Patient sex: M
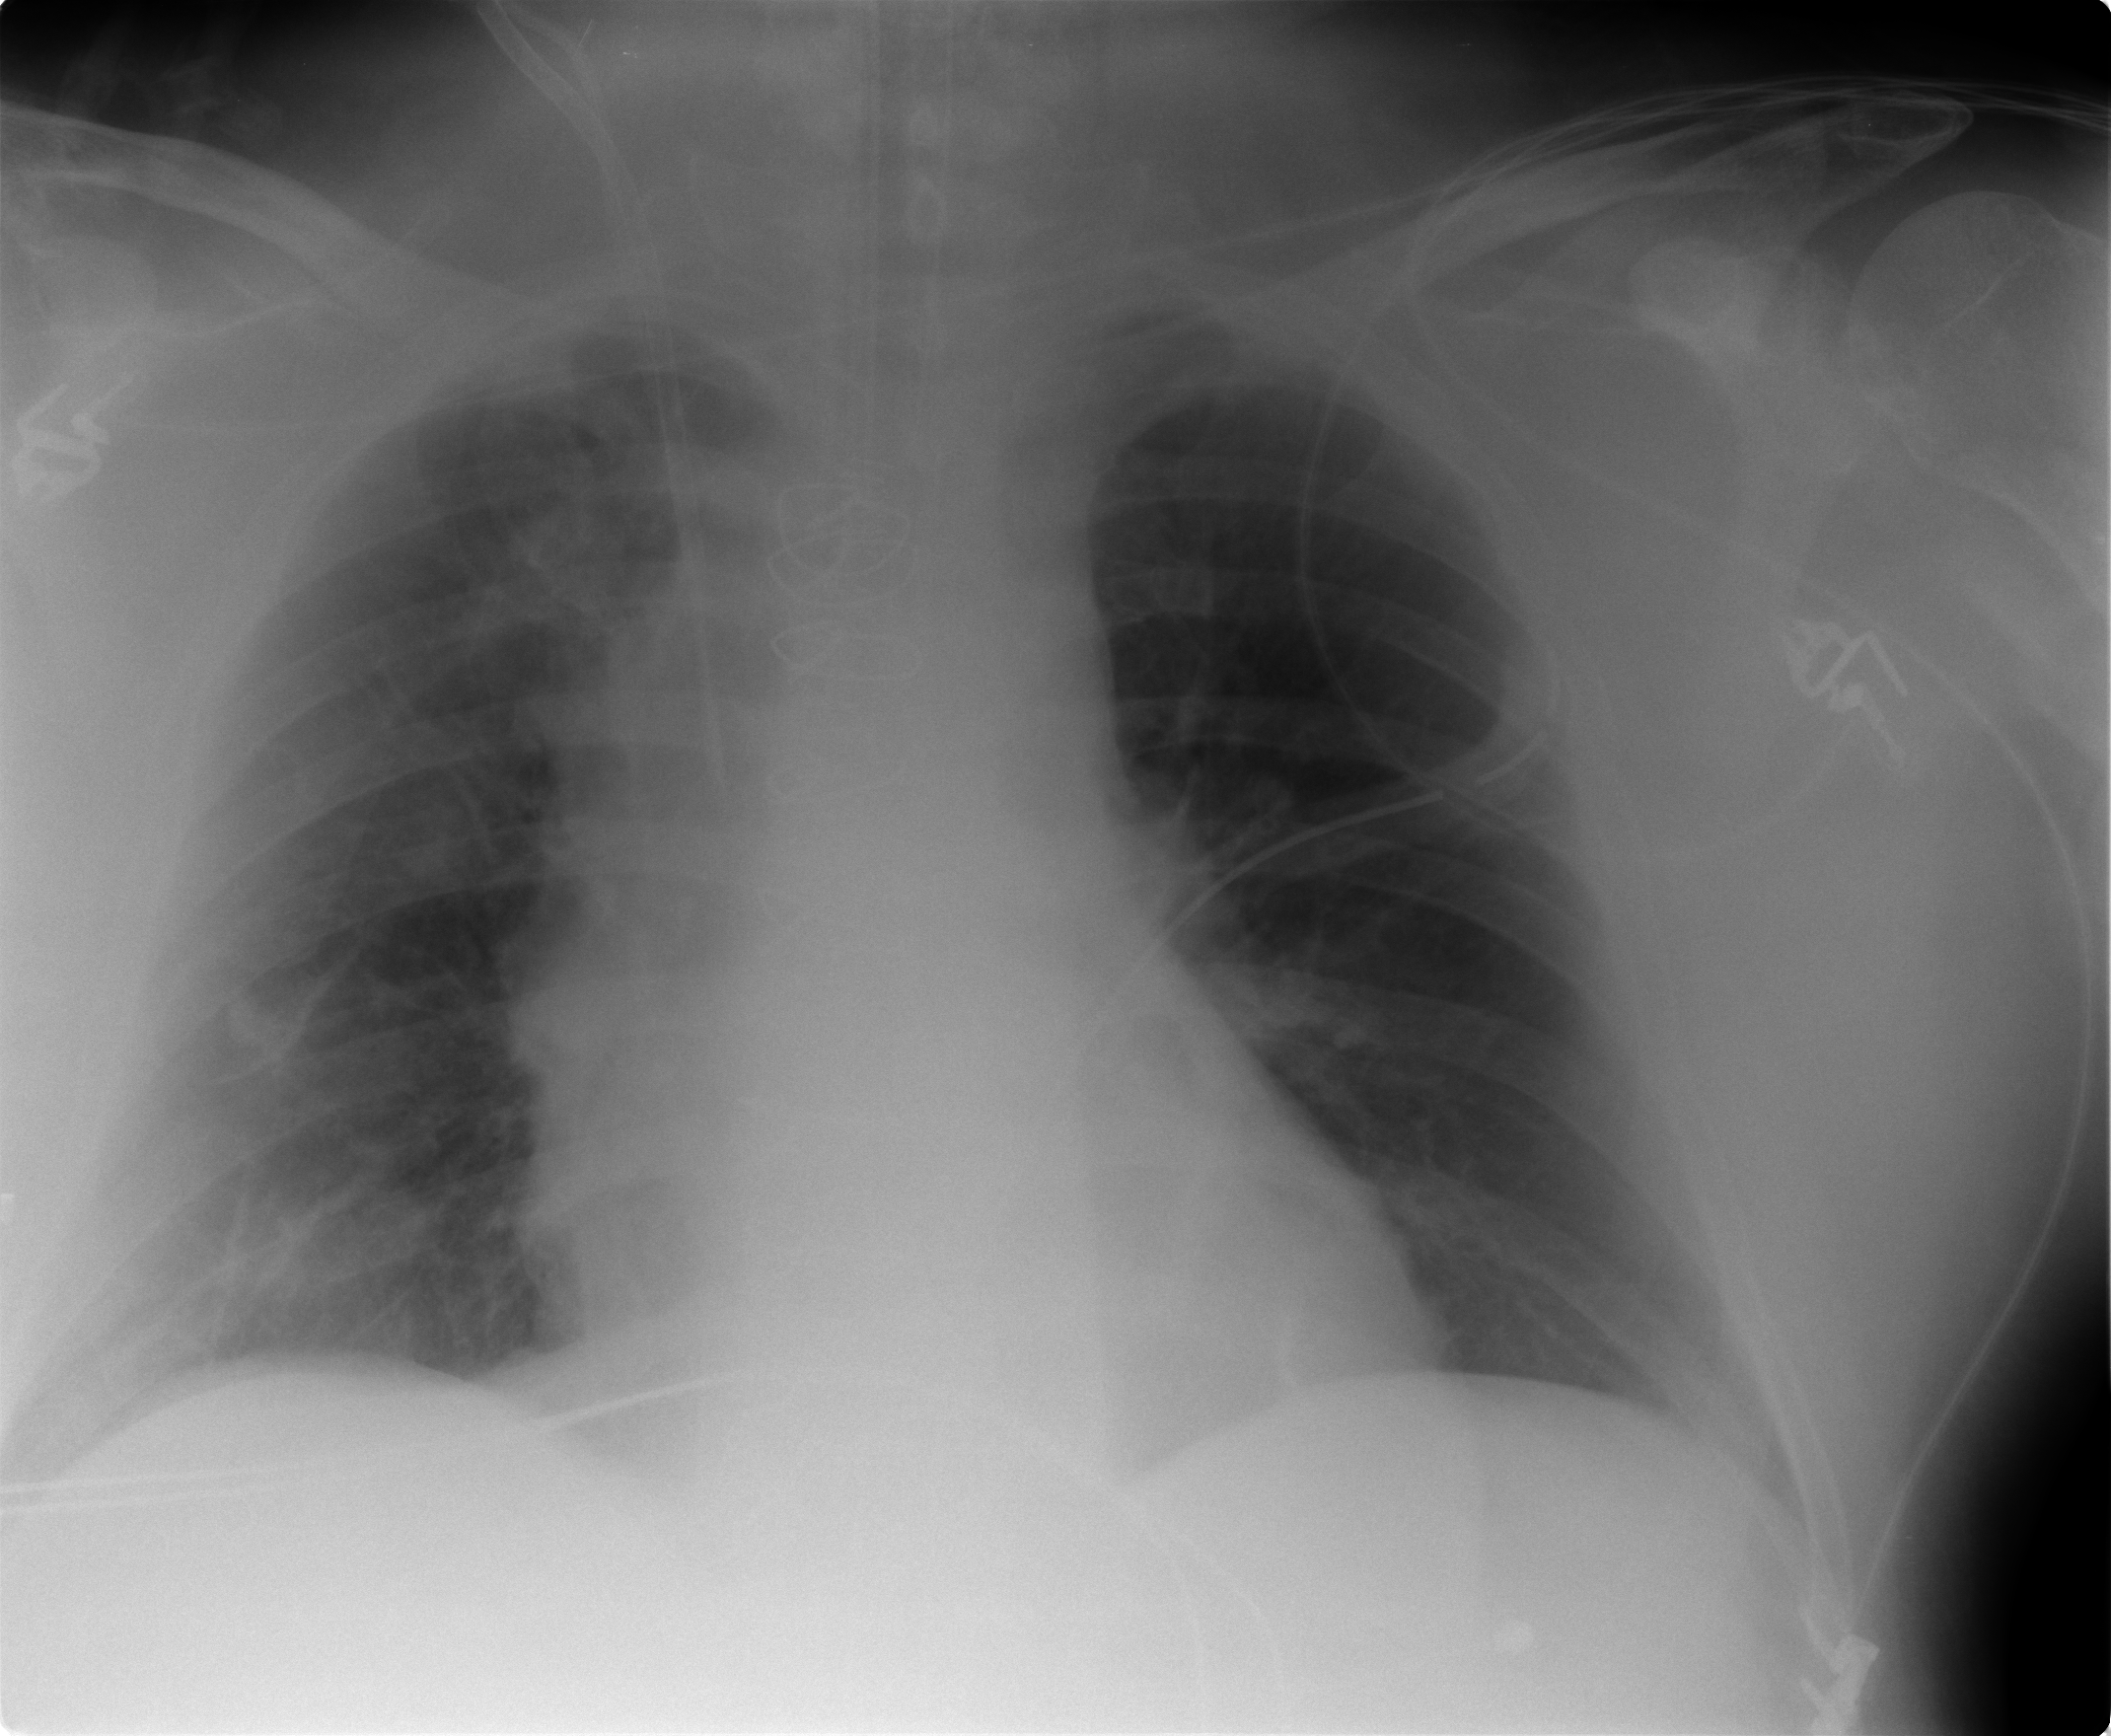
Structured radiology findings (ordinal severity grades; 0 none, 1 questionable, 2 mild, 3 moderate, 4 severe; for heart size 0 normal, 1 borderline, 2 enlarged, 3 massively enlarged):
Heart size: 0
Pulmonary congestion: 1
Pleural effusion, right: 0
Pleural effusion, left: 0
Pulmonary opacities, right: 1
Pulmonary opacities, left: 0
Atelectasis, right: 2
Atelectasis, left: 1